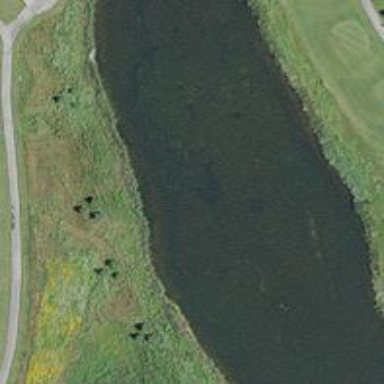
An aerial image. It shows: Water hazard in golf course. The hazard is natural water feature.